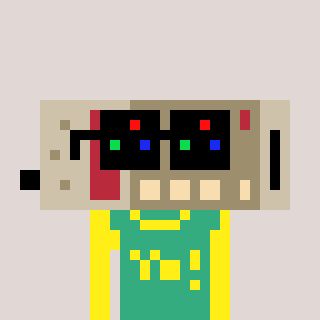
a pixel art character with square black sunglasses, a cordless phone-shaped head and a teal-colored body on a warm background